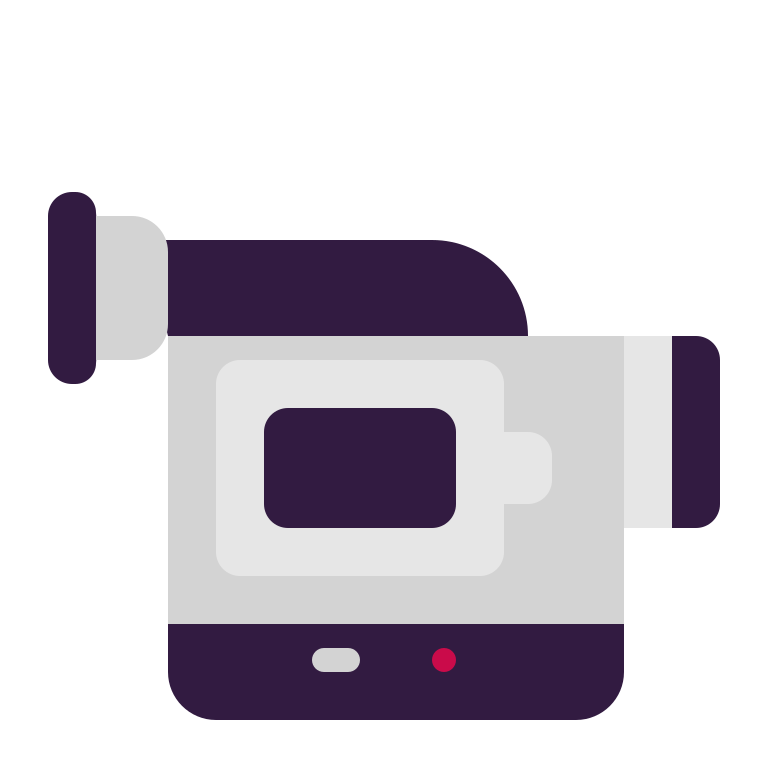
video camera flat